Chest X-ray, PA view. Patient: 71 years old, sex M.
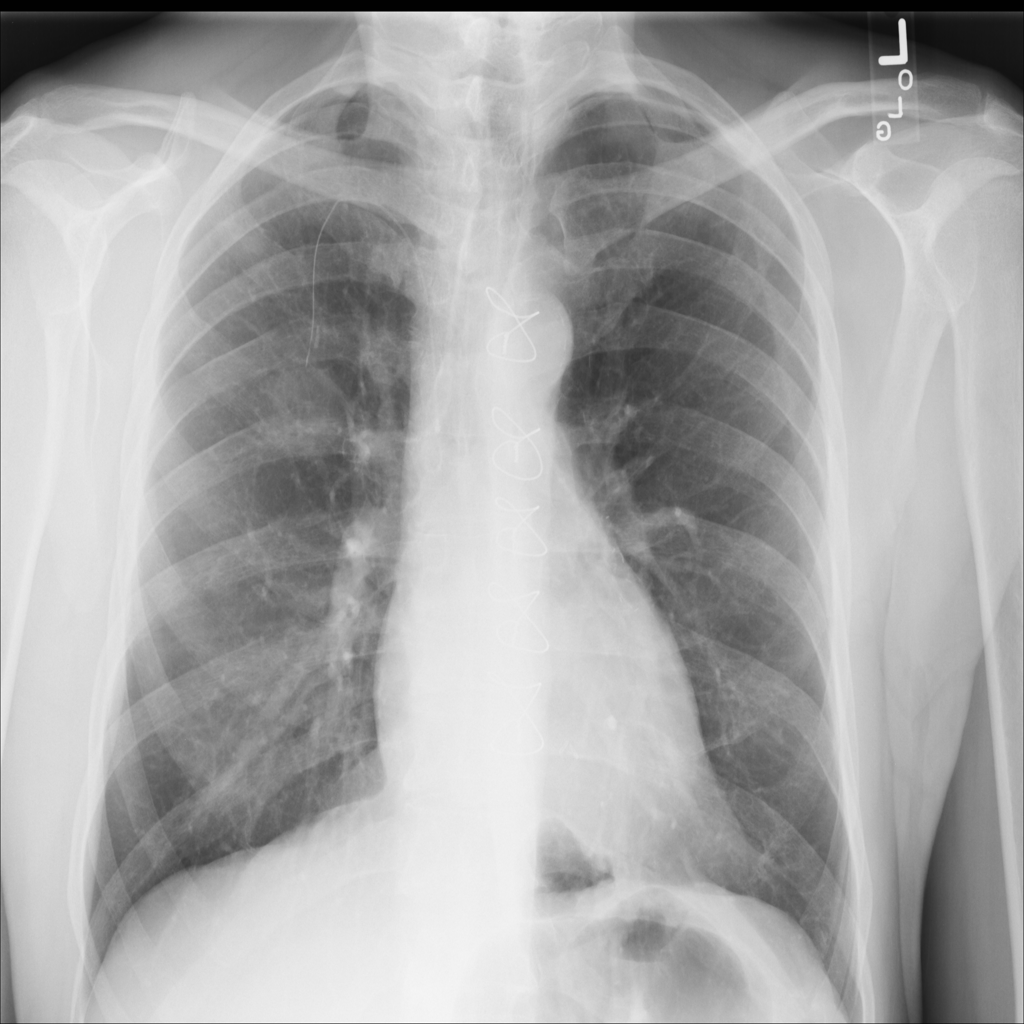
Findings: No Finding